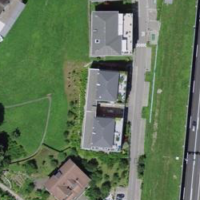
EUNIS habitat code: 57
Species observed at this site:
Aesculus hippocastanum